Question:
I'm new to Android development. To learn new concepts I started developing a news app.
Made a custom listView. But in the bottom, news is cropped. Some part of the news is covered..
How can I correct this issue?
'''
<?xml version="1.0" encoding="utf-8"?>
<android.support.design.widget.CoordinatorLayout
xmlns:android="http://schemas.android.com/apk/res/android"
xmlns:app="http://schemas.android.com/apk/res-auto"
xmlns:tools="http://schemas.android.com/tools"
android:id="@+id/main_content"
android:layout_width="match_parent"
android:layout_height="match_parent"
android:fitsSystemWindows="true"
tools:context=".MainActivity">
<android.support.design.widget.AppBarLayout
android:id="@+id/appbar"
android:layout_width="match_parent"
android:layout_height="wrap_content"
android:paddingTop="@dimen/appbar_padding_top"
android:theme="@style/AppTheme.AppBarOverlay">
<android.support.v7.widget.Toolbar
android:id="@+id/toolbar"
android:layout_width="match_parent"
android:layout_height="?attr/actionBarSize"
android:layout_weight="1"
android:background="?attr/colorPrimary"
app:layout_scrollFlags="scroll|enterAlways"
app:popupTheme="@style/AppTheme.PopupOverlay"
app:title="@string/app_name">
</android.support.v7.widget.Toolbar>
<android.support.design.widget.TabLayout
android:id="@+id/tabs"
android:layout_width="match_parent"
android:layout_height="wrap_content">
<android.support.design.widget.TabItem
android:id="@+id/tabItem"
android:layout_width="wrap_content"
android:layout_height="wrap_content"
android:text="@string/tab_text_1" />
<android.support.design.widget.TabItem
android:id="@+id/tabItem2"
android:layout_width="wrap_content"
android:layout_height="wrap_content"
android:text="@string/tab_text_2" />
<android.support.design.widget.TabItem
android:id="@+id/tabItem3"
android:layout_width="wrap_content"
android:layout_height="wrap_content"
android:text="@string/tab_text_3" />
</android.support.design.widget.TabLayout>
</android.support.design.widget.AppBarLayout>
<android.support.v4.view.ViewPager
android:id="@+id/container"
android:layout_width="match_parent"
android:layout_height="match_parent"
app:layout_behavior="@string/appbar_scrolling_view_behavior"
tools:layout_editor_absoluteY="112dp" >
'''
Above is the XML file of the main activity. Still Couldn't find the Issue with the last news is not fully displayed. It is cropped.
'''
<?xml version="1.0" encoding="utf-8"?>
<FrameLayout xmlns:android="http://schemas.android.com/apk/res/android"
xmlns:tools="http://schemas.android.com/tools"
android:layout_width="match_parent"
android:layout_height="match_parent"
xmlns:ads="http://schemas.android.com/apk/res-auto"
tools:context=".Business">
<!-- TODO: Update blank fragment layout -->
<LinearLayout
android:layout_width="match_parent"
android:layout_height="match_parent"
android:orientation="vertical">
<com.google.android.gms.ads.AdView
android:id="@+id/adView"
android:layout_width="wrap_content"
android:layout_height="wrap_content"
ads:adSize="SMART_BANNER"
ads:adUnitId="ca-app-pub-39402560999<PHONE>1"/>
<ProgressBar
android:id="@+id/pb_business"
style="?android:attr/progressBarStyleHorizontal"
android:layout_width="match_parent"
android:layout_height="5dp"
android:progress="0" />
<ListView
android:id="@+id/business_news_list"
android:layout_width="match_parent"
android:layout_height="match_parent"
android:layout_weight="1"
android:divider="#000000"
android:dividerHeight="1dp"
android:scrollbars="vertical"></ListView>
</LinearLayout>
'''
Above is the XML code of where the ListView is inserted.
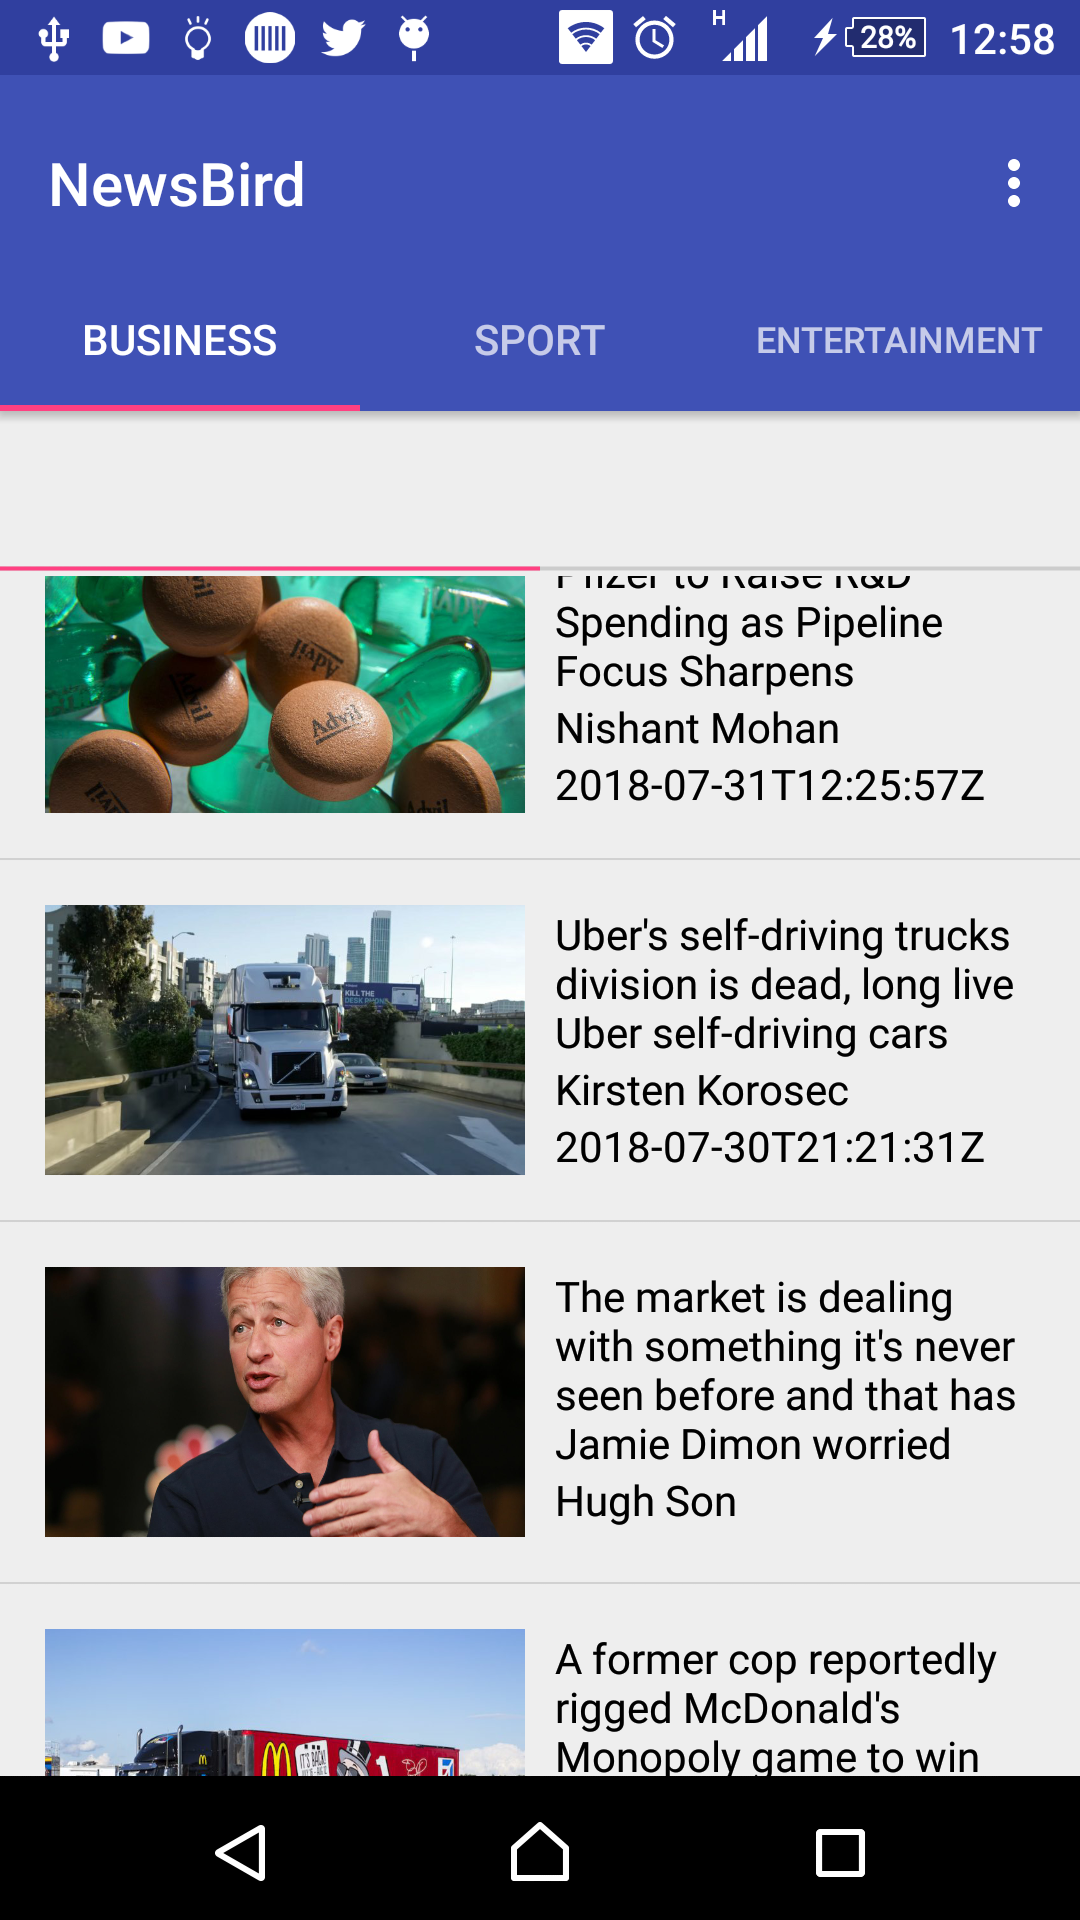
Answer: Your listview is not cropped. It just takes all the available space as you have set in xml:
'''
android:layout_width="match_parent"
android:layout_height="match_parent"
'''
So the last one is not fully visible. This is what you see.
if you set 'android:layout_margin="2dp"' for your listview you will see its boundaries.